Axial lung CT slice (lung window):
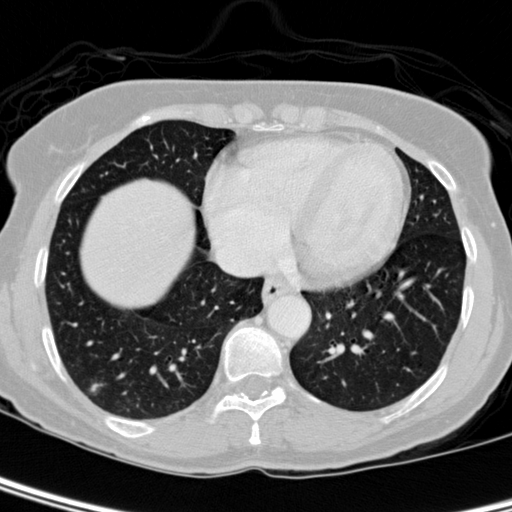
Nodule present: yes
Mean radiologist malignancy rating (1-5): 3